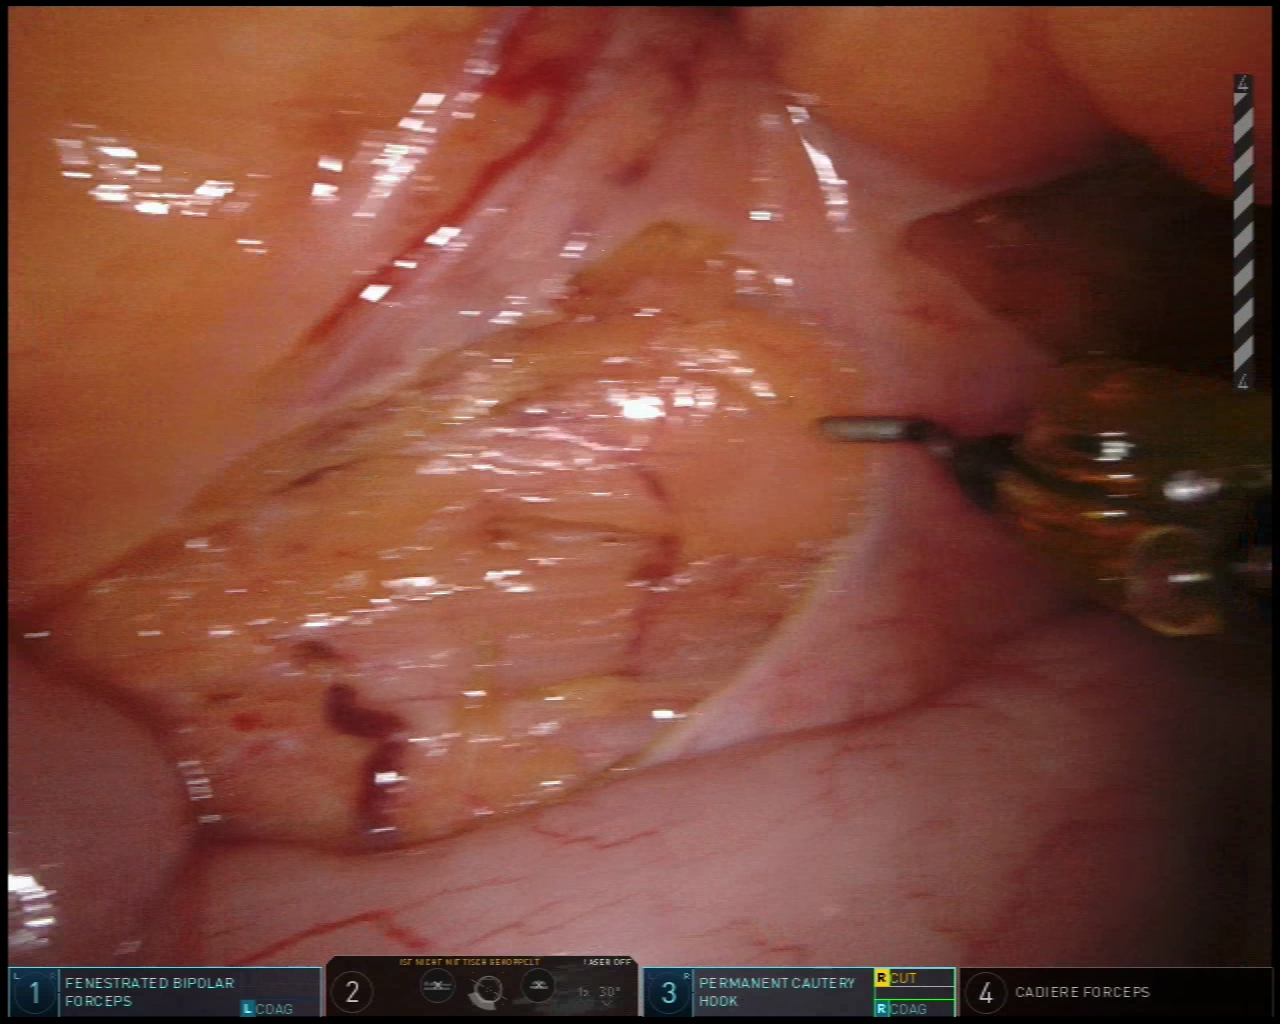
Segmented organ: small_intestine
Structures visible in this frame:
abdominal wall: yes
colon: no
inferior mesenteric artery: no
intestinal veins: no
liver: no
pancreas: no
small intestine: yes
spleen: no
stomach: no
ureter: no
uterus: no
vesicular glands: no